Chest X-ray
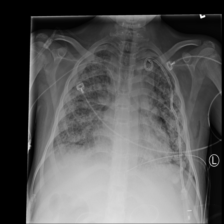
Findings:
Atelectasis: negative
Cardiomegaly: negative
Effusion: negative
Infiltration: positive
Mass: negative
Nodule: negative
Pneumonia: negative
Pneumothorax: positive
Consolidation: negative
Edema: negative
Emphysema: negative
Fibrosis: negative
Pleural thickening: negative
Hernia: negative